七年级 · 度量几何学
(本小题8.0分)

已知: 如图 $1, M$ 是定长线段 $A B$ 上一定点, $C 、 D$ 两点分别从 $M 、 B$ 出发以 $1 \mathrm{~cm} / s 、 3 \mathrm{~cm} / \mathrm{s}$ 的速度沿直线 $B A$ 向左运动, 运动方向如箭头所示 $(C$ 在线段 $A M$ 上, $D$ 在线段 $B M$ 上 $)$

(1) 若 $A B=10 \mathrm{~cm}$ ，当点 $C 、 D$ 运动了 $2 s$ ，求 $A C+M D$ 的值.

(2) 若点 $C 、 D$ 运动时, 总有 $M D=3 A C$, 直接填空: $A M=$ $A B$.

(3)在(2)的条件下, $N$ 是直线 $A B$ 上一点, 且 $A N-B N=M N$, 求 $\frac{M N}{A B}$ 的值.

图1

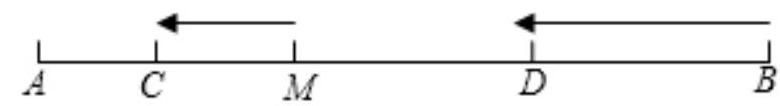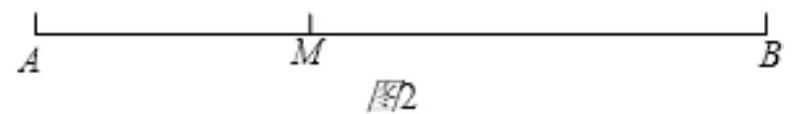
答案: $\frac{1}{4}$
解析: 解： (1) 当点 $C 、 D$ 运动了 $2 s$ 时, $C M=2 \mathrm{~cm}, B D=6 \mathrm{~cm}$

$\because A B=10 \mathrm{~cm}, C M=2 \mathrm{~cm}, B D=6 \mathrm{~cm}$

$$
\therefore A C+M D=A B-C M-B D=10-2-6=2 \mathrm{~cm}
$$

(2) $\frac{1}{4}$

(3)当点 $N$ 在线段 $A B$ 上时, 如图